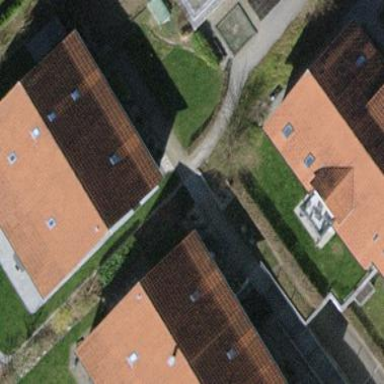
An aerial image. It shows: Semidetached house.